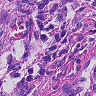
Metastatic tissue present: yes